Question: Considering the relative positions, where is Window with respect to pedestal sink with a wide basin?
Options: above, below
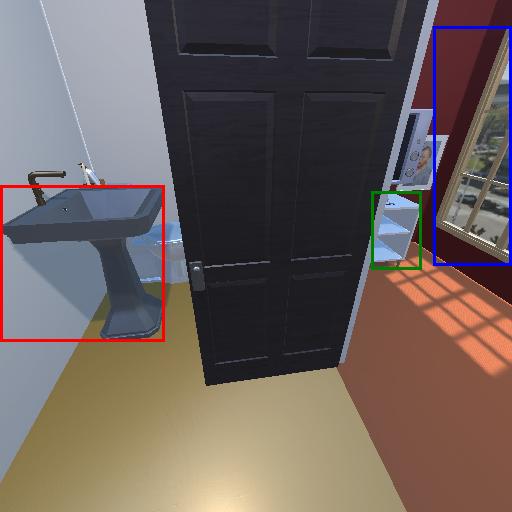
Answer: above